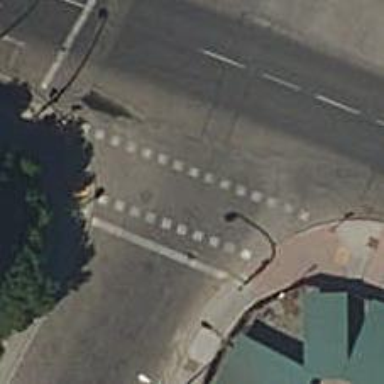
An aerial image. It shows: Road crossing with traffic signals.